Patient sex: F
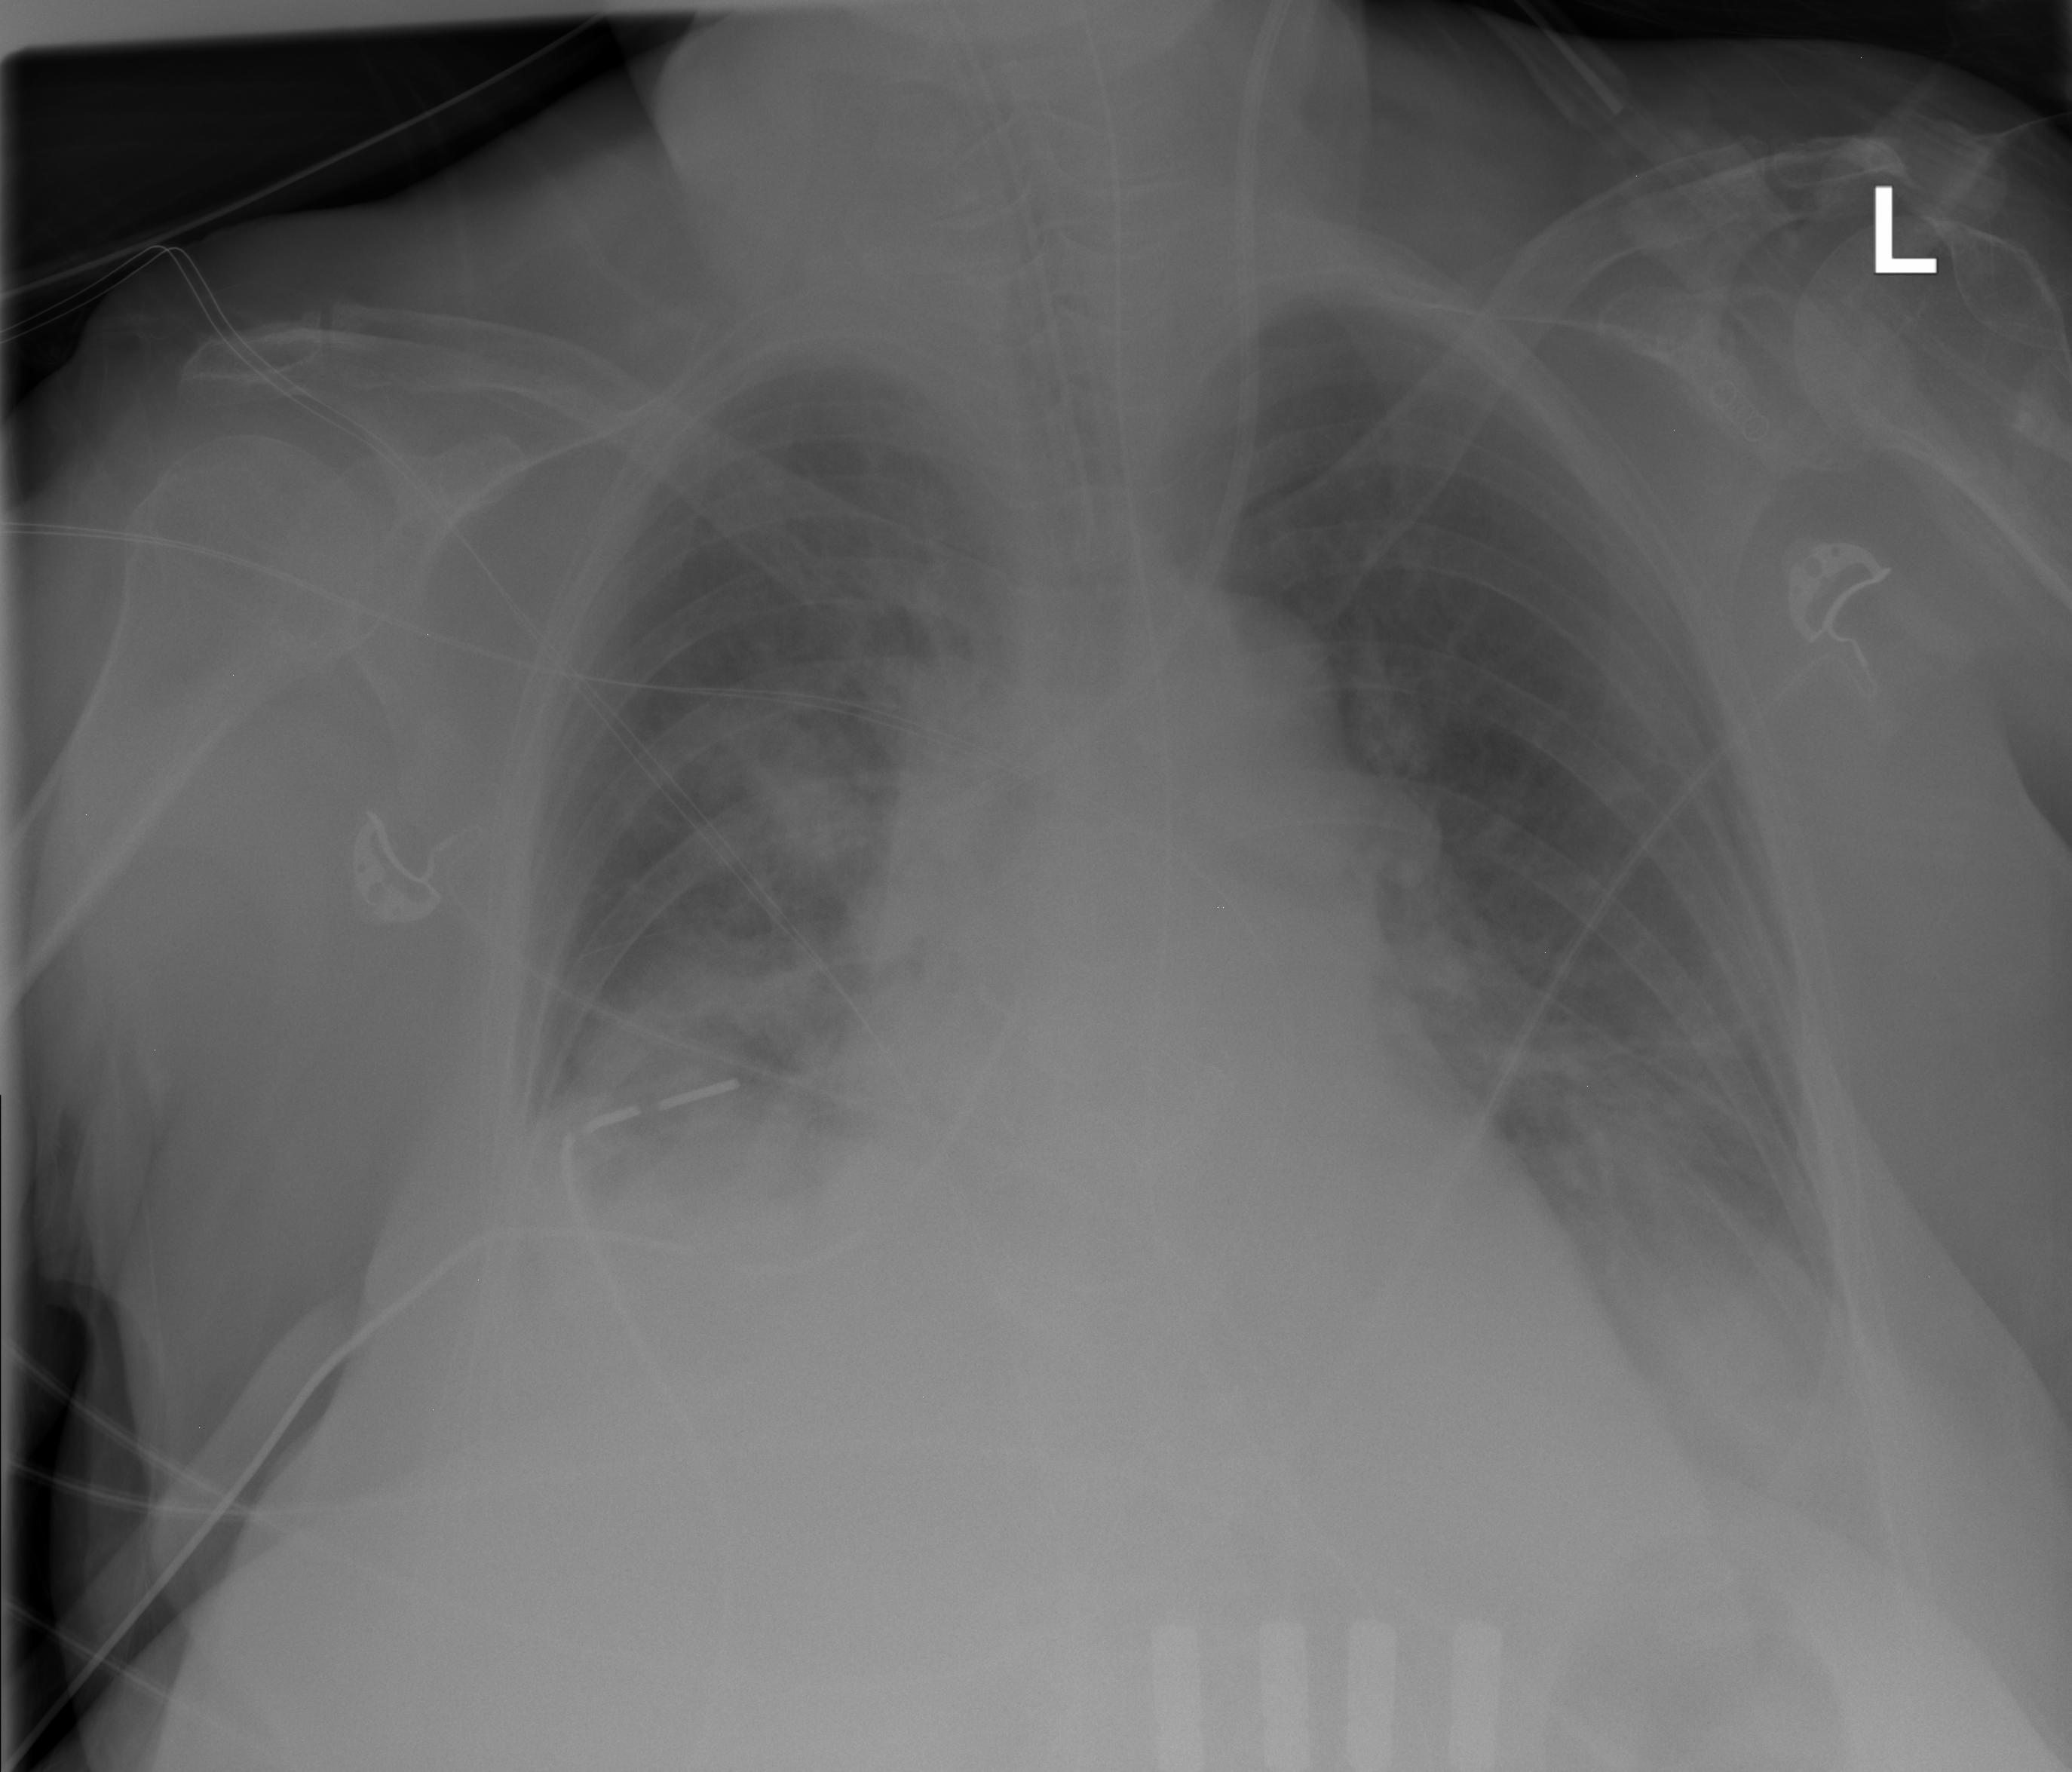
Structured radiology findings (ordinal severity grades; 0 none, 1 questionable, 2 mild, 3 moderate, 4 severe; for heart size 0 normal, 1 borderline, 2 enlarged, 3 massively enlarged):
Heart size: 2
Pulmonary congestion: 0
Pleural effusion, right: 2
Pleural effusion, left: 2
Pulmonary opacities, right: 2
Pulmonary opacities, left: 0
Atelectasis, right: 2
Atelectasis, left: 2